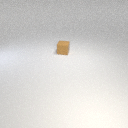
small brown rubber cube